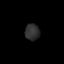
Tissue: lung
Cell type: Epithelial cells
Senescence score: 0.218
Nuclear area (px): 232
Mean DAPI intensity: 47.409